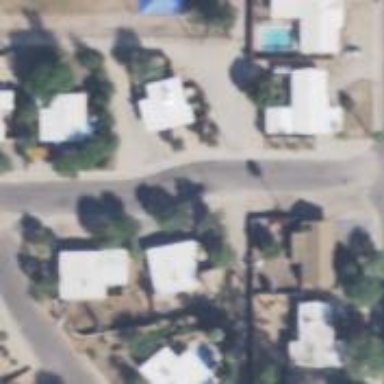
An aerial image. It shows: Alley classified as service road.